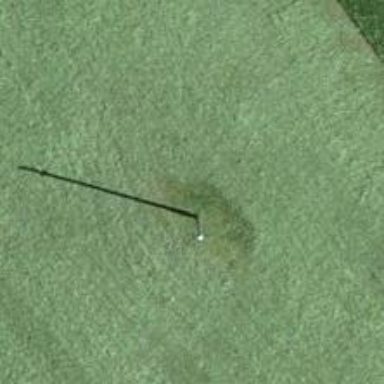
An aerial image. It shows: Power pole.